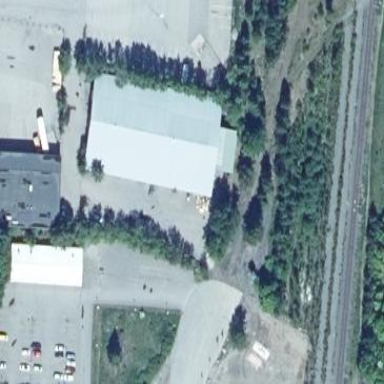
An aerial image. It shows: Warehouse building with gabled roof.